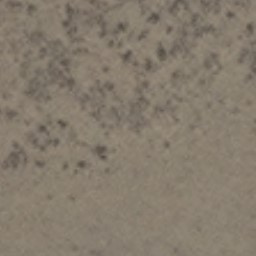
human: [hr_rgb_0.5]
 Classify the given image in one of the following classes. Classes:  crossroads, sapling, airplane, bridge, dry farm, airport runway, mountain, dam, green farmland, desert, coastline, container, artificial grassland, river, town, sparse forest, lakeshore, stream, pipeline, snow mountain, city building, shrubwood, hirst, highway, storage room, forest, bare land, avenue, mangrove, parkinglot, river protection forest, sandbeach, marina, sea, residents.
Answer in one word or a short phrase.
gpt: bare land